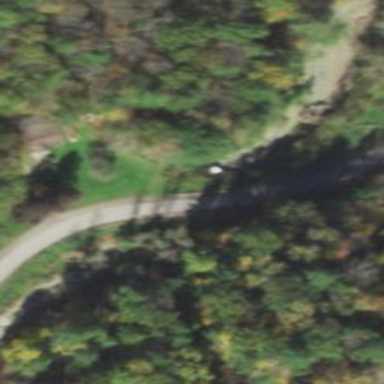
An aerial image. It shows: Culvert tunnel.